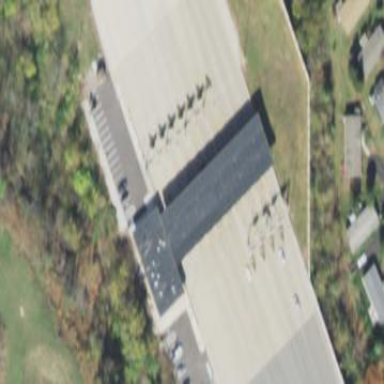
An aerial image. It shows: View of roof of building.